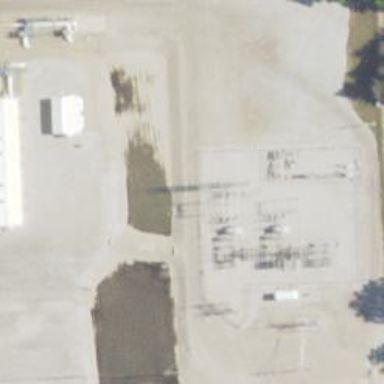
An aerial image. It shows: Switch used for power control.